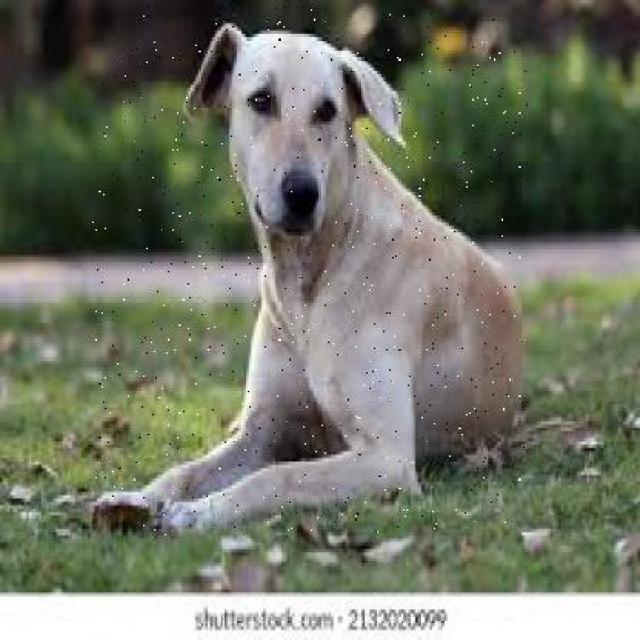
Healthy canine skin — no visible lesions, inflammation, or abnormalities. The skin and coat appear normal.